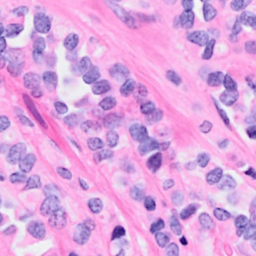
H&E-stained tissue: Breast